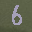
Label: 6